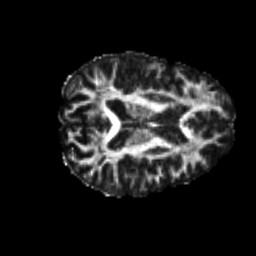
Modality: FA
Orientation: axial
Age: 21
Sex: female
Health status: healthy
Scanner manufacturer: philips
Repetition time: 7.396 s
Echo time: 0.08599 s